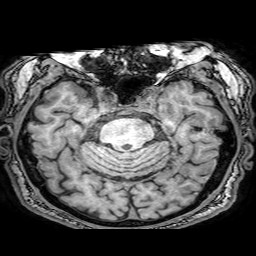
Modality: T1w
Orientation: coronal
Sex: male
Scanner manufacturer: philips
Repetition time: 0.008263 s
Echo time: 0.00379 s